Question: I can't apply same background color in disclosure indicator as same as content view background color.
I have done:
Have tried with the Custom cell background color same as content view color.
Attaching image for the reference of Custome cell's paramers.
Thanks in advance for teh help.

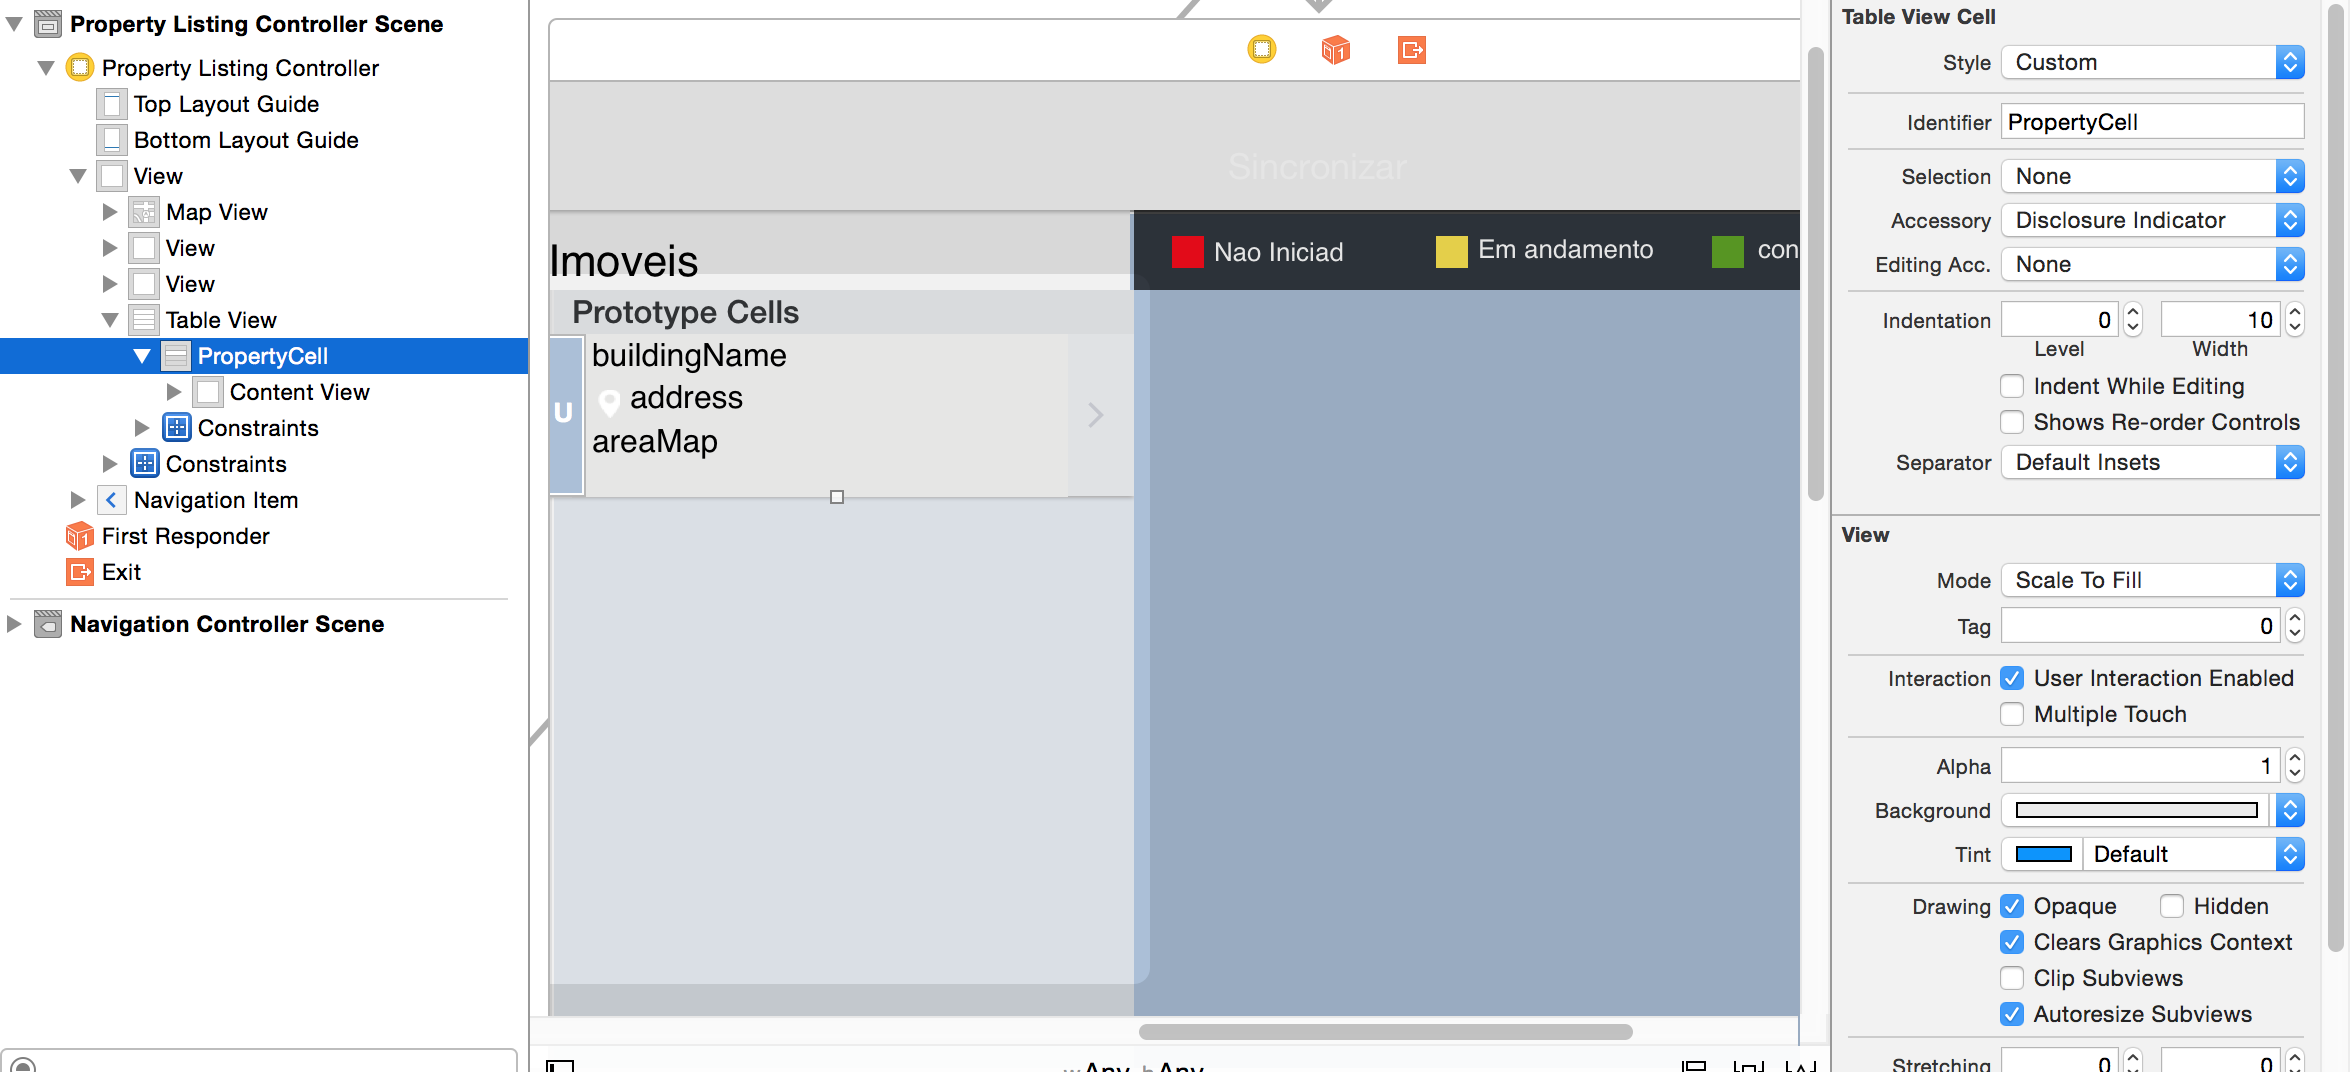
Answer: Try to set 'backgroundColor' of 'UITableViewCell'.
'''
propertyCell.backgroundColor = [UIColor redColor]; // your favorite color.
'''